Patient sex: F
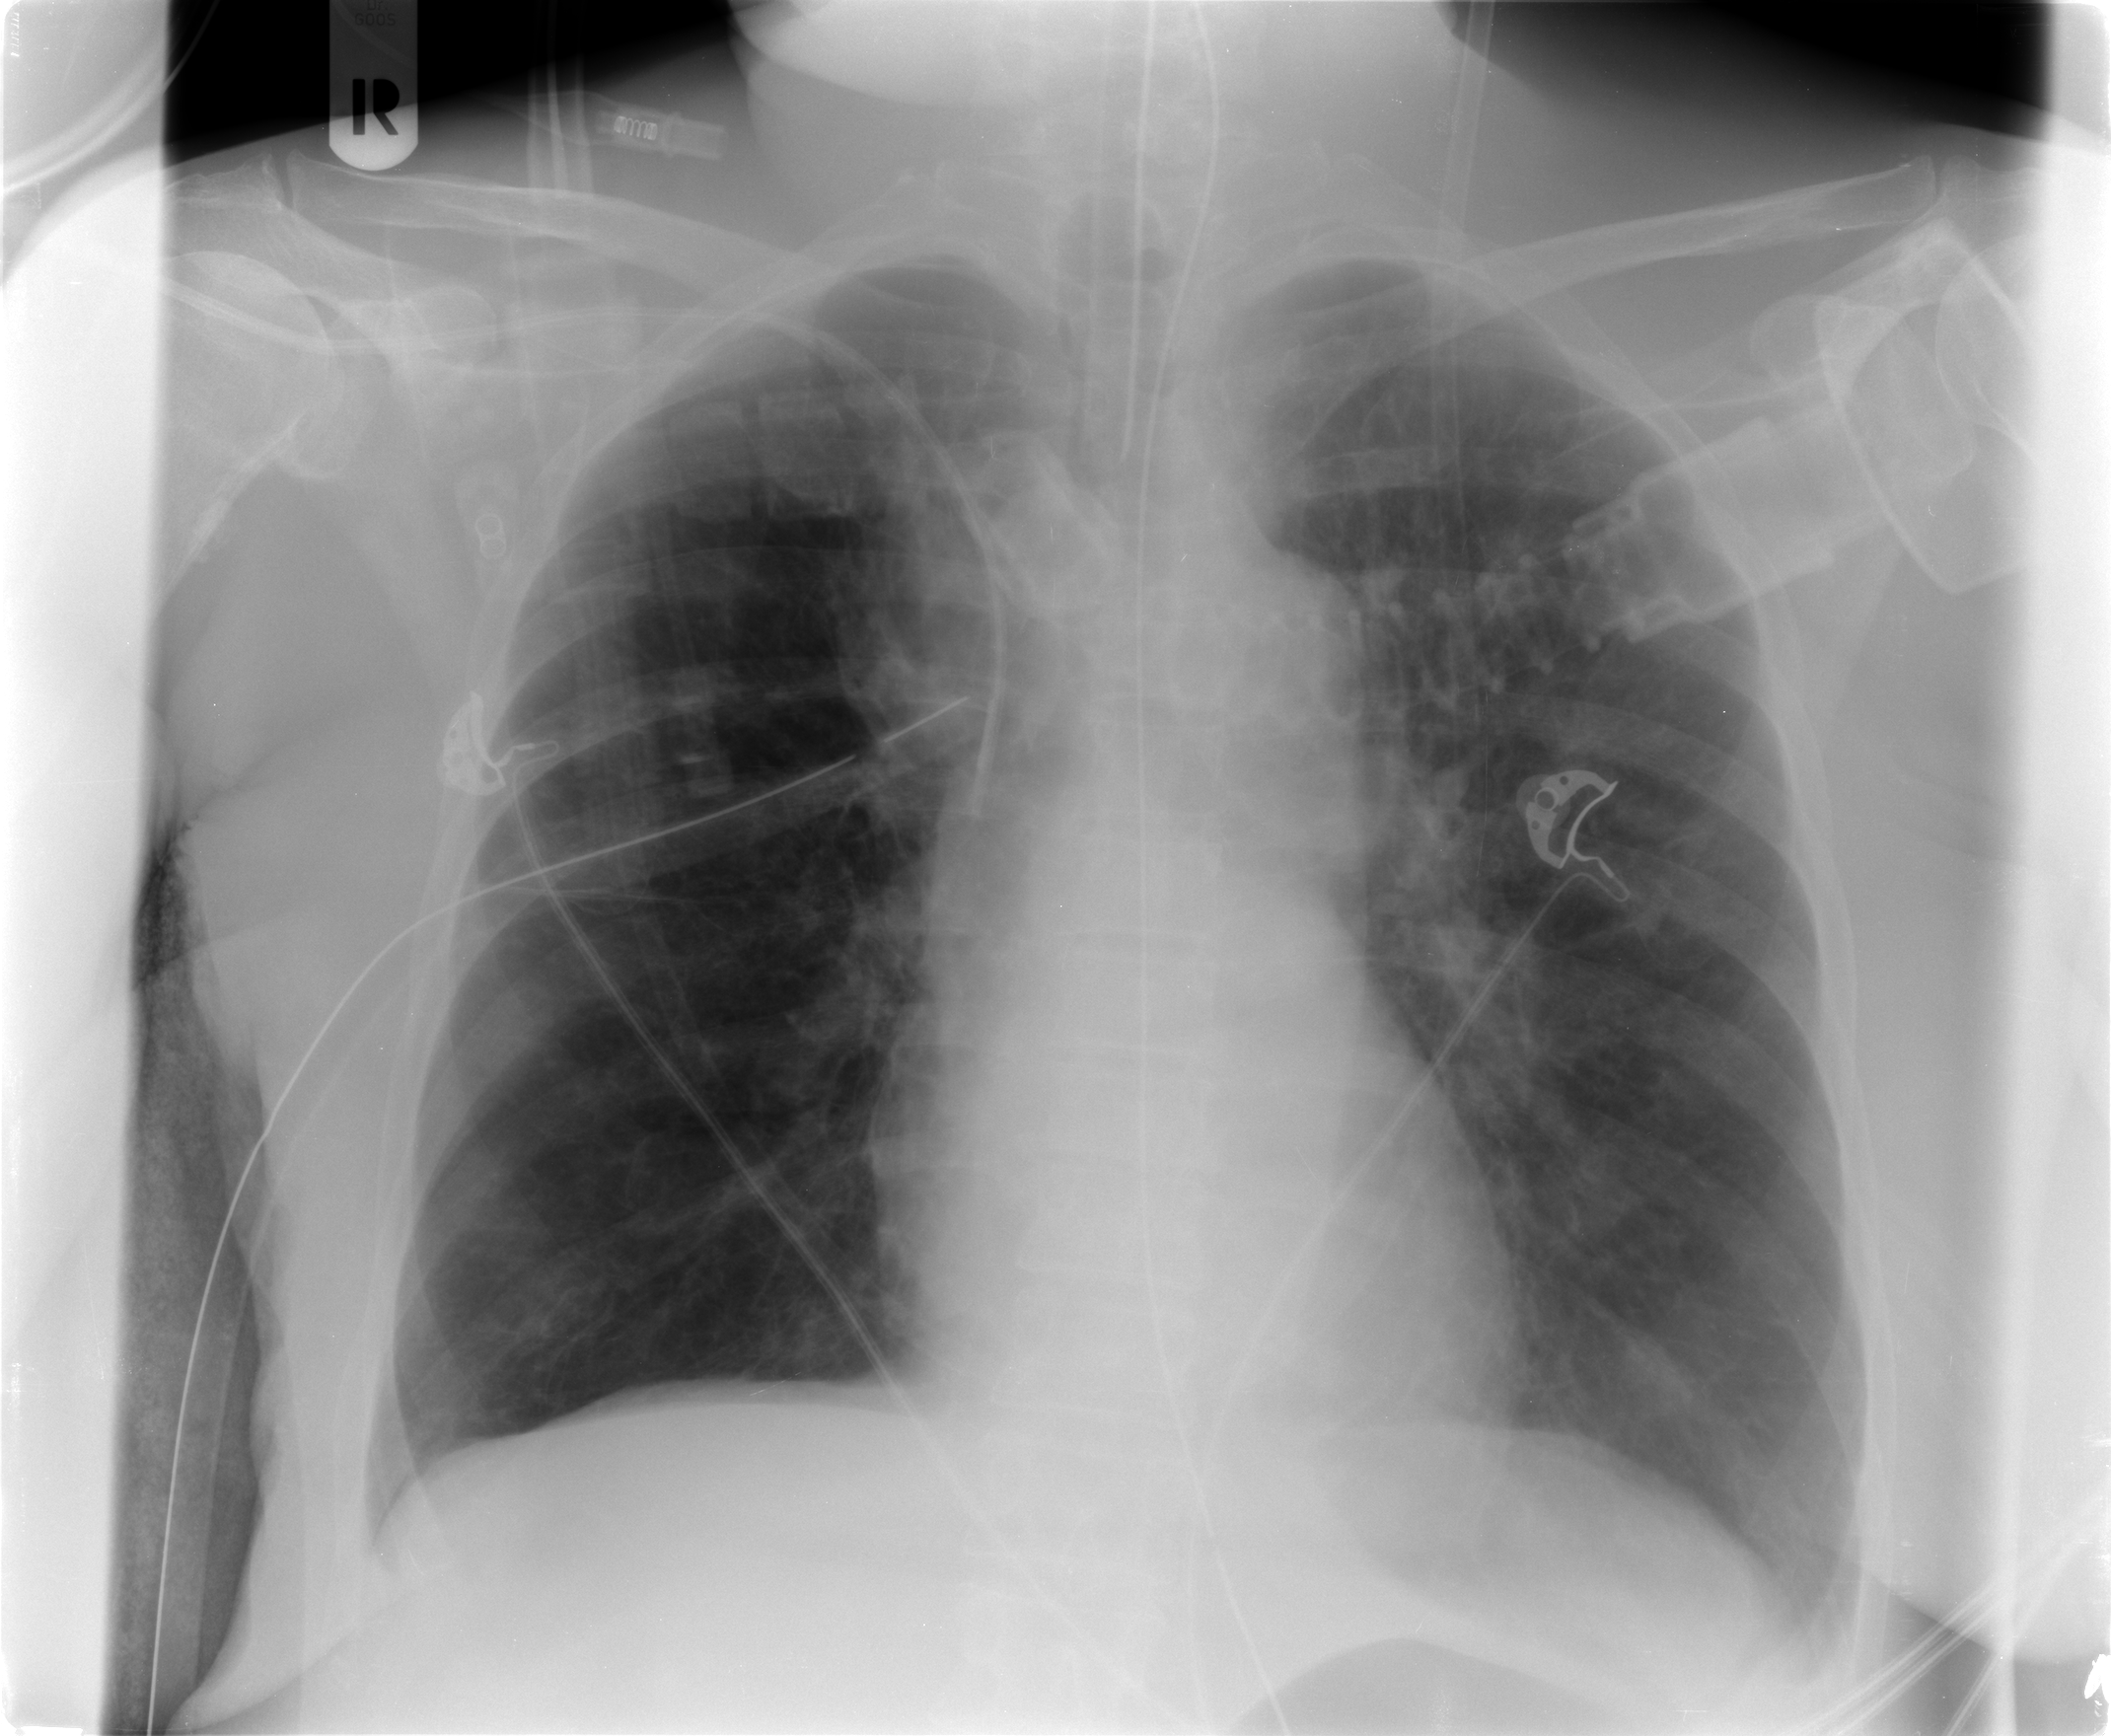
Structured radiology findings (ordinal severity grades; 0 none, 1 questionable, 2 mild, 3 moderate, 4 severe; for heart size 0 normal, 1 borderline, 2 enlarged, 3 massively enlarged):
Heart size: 0
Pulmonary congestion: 0
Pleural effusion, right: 0
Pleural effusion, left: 0
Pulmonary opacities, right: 1
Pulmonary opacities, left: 1
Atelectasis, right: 1
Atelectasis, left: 1